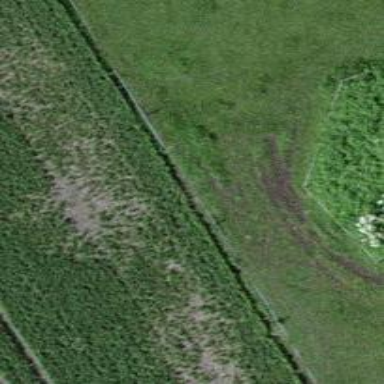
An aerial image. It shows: Track with very rough surface.